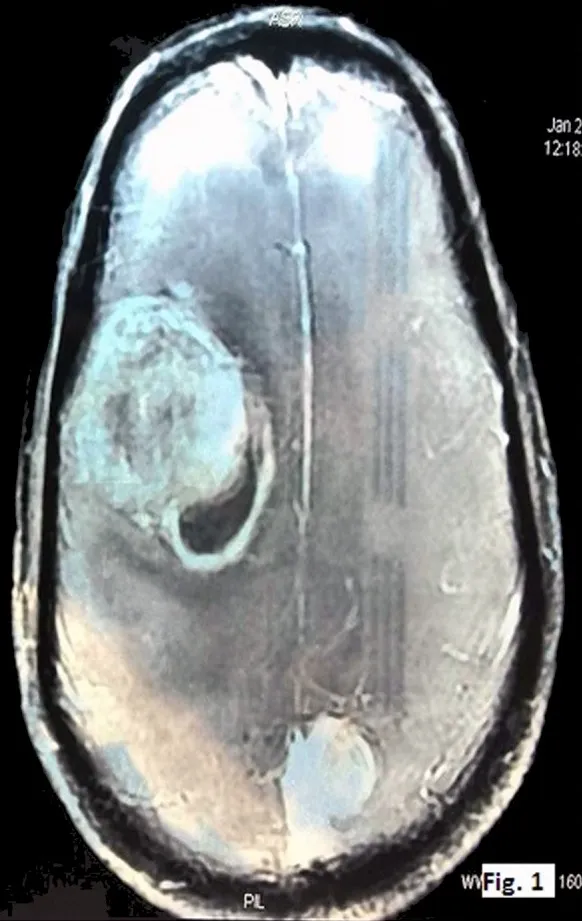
CT image showing hetero-dense lesions in both right and left parietal areas.
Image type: radiology (ct)